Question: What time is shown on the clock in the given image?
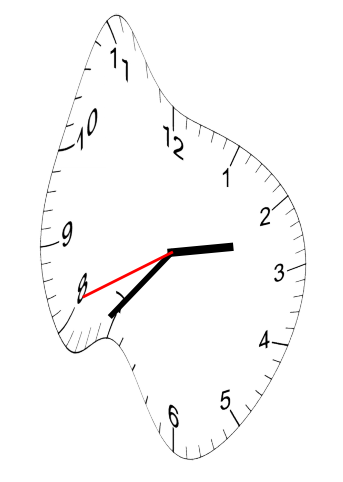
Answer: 02:36:41